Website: apple
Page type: billing-address
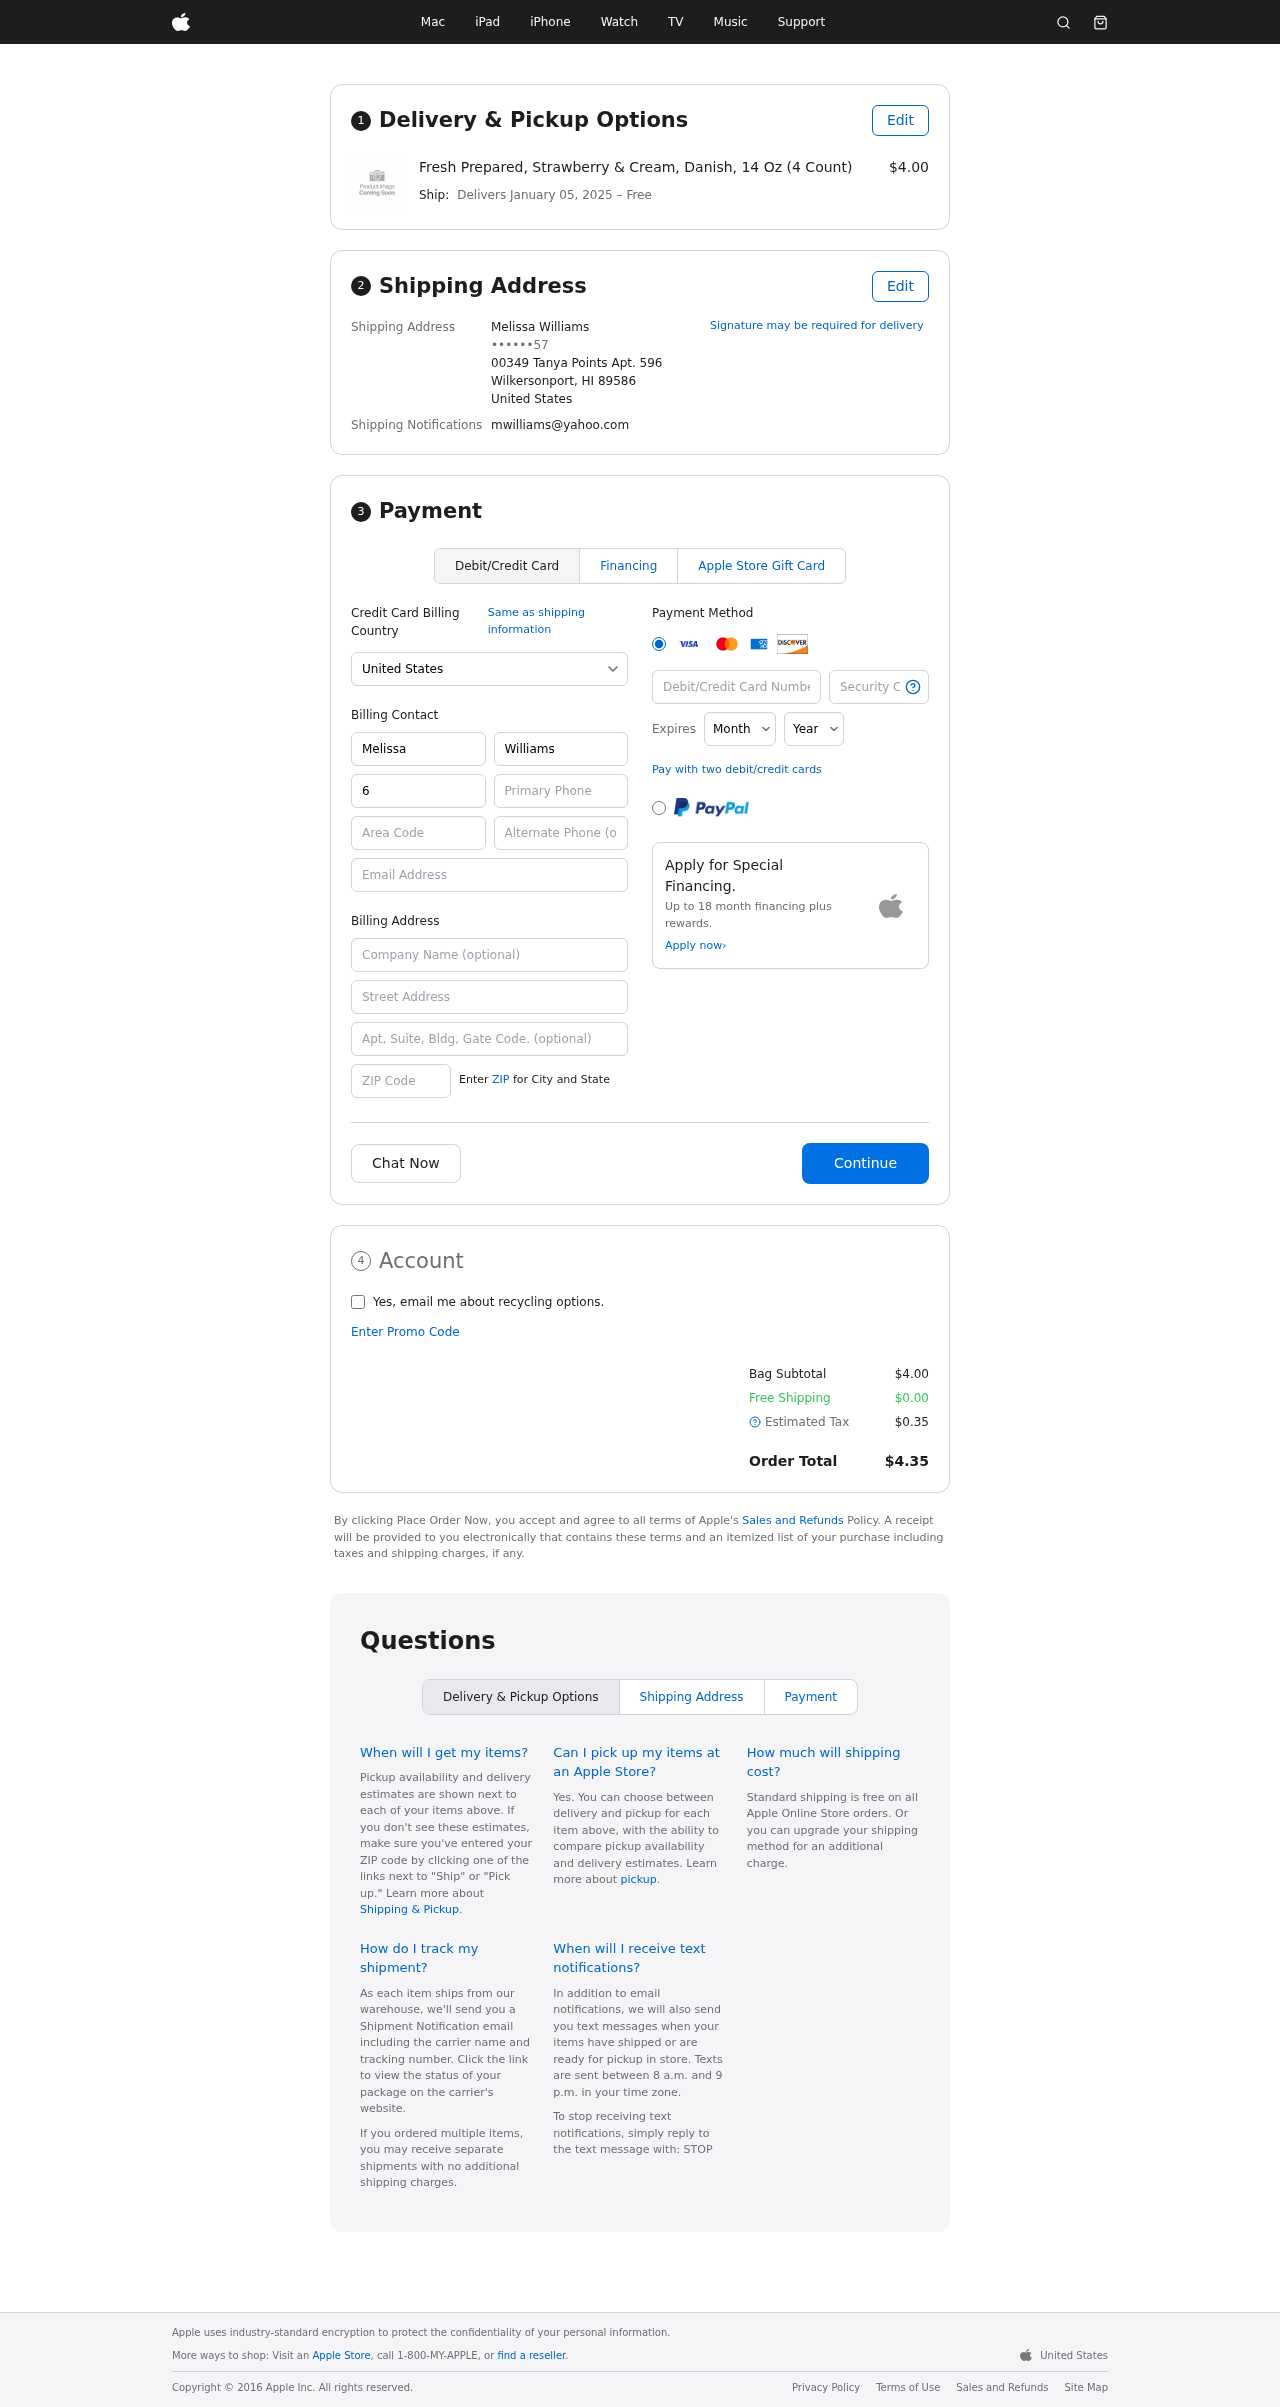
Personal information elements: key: PII_CARD_CVV
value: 2128
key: PII_CARD_EXPIRY_MONTH
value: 12
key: PII_CARD_EXPIRY_YEAR
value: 27
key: PII_CARD_NUMBER
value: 3709 2988 7582 940
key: PII_CITY_STATE_ZIP
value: Wilkersonport, HI 89586
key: PII_COUNTRY
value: United States
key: PII_EMAIL
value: mwilliams@yahoo.com
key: PII_FULLNAME
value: Melissa Williams
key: PII_STREET
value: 00349 Tanya Points Apt. 596
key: PII_PHONE_MASKED
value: ••••••57
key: PII_BILLING_FIRSTNAME
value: Melissa
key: PII_BILLING_LASTNAME
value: Williams
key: PII_BILLING_PHONE_AREA
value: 643
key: PII_BILLING_PHONE
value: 6438883957
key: PII_BILLING_PHONE_ALT_AREA
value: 884
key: PII_BILLING_PHONE_ALT
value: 8846867205
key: PII_BILLING_EMAIL
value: mwilliams@yahoo.com
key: PII_BILLING_STREET
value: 00349 Tanya Points Apt. 596
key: PII_BILLING_STREET2
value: Suite 316
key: PII_BILLING_POSTCODE
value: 89586
Product elements: key: PRODUCT1_NAME
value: Fresh Prepared, Strawberry & Cream, Danish, 14 Oz (4 Count)
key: PRODUCT1_PRICE
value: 4
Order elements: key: ORDER_DELIVERY_DATE
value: January 05, 2025
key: ORDER_SUBTOTAL
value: $4.00
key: ORDER_SHIPPING_COST
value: $0.00
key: ORDER_TAX
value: $0.35
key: ORDER_TOTAL
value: $4.35